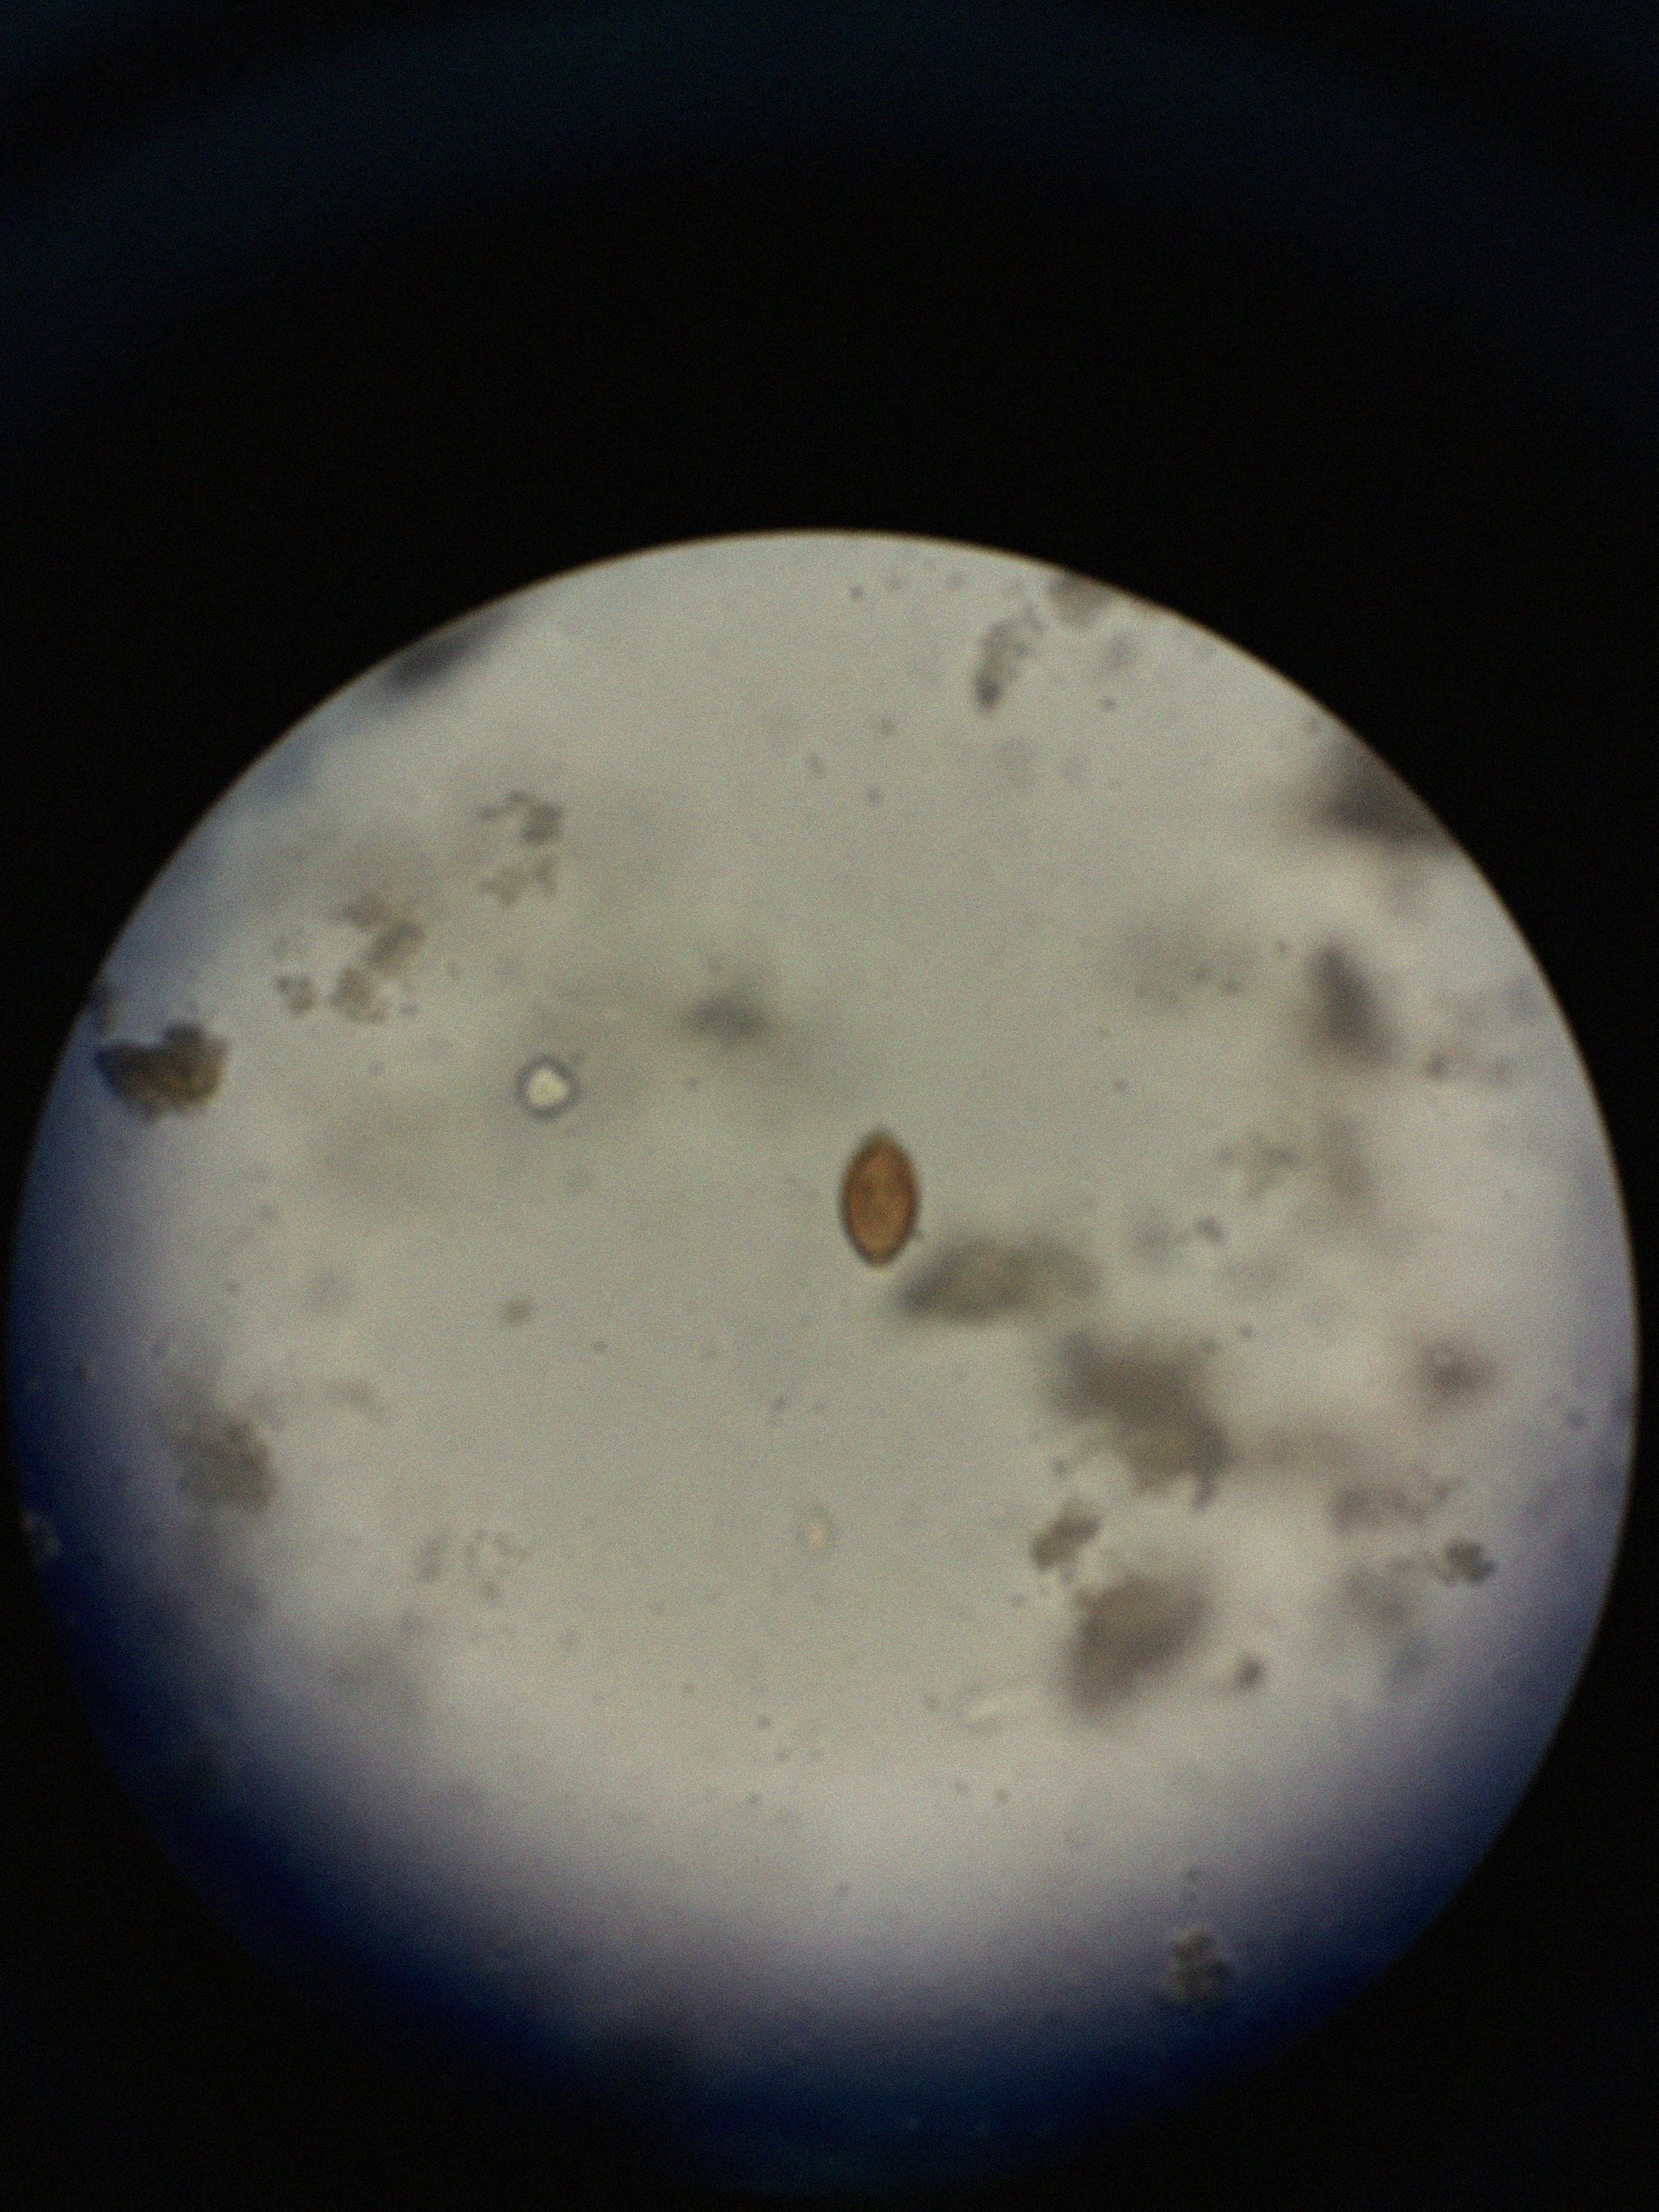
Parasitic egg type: Trichuris trichiura